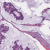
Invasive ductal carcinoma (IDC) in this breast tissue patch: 1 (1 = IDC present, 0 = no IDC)